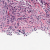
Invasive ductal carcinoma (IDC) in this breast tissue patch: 1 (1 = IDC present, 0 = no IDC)